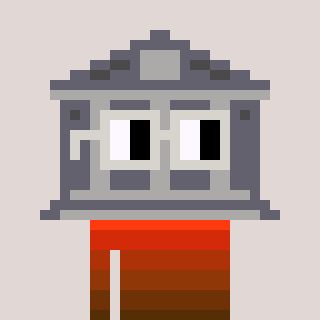
a pixel art character with square light gray glasses, a bank-shaped head and a blue-colored body on a warm background